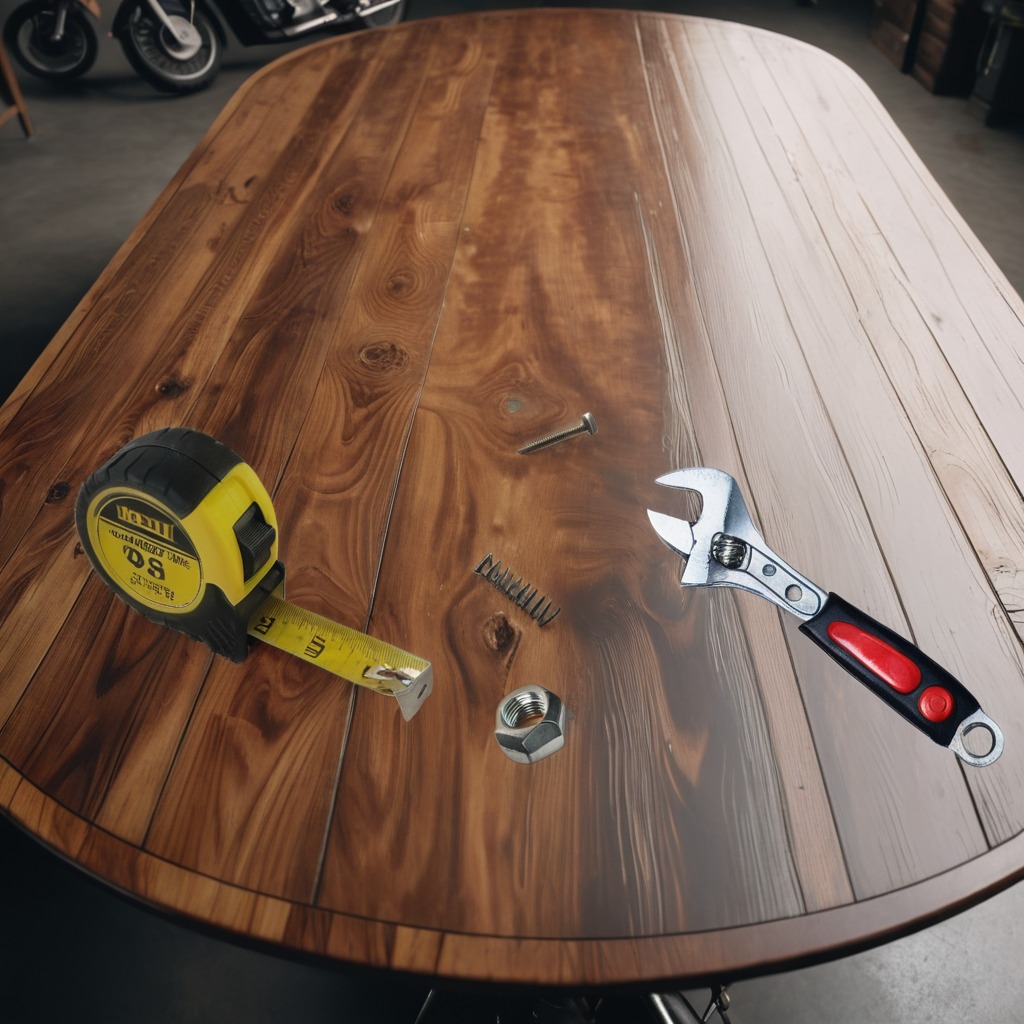
A measuring tape is lying on the oil-spilled wooden table in a vintage motorcycle garage.